Question: I've tried some suggestions in other threads (such as forcing log out on startup) and I have not found a solution to this issue. The issue is with this popup:

It seems very inconsistent and rarely shows up.
I have added a 'GameHelper.logout()' in my application start up in an attempt to always have this message show up, however it doesn't.
More often than not, it simply doesn't show up at all.
Calling methods such as 'getGameClient().getCurrentUser().getIconImageUri()' all work, and I can display an image in that way. In addition, I can send invites and people will sit in the game lobby with me.
Is there a way that I can consistently have this message show up when they click the Google+ sign-in button on the main game screen?
It should be noted that I'm using LibGDX, 'BaseGameUtils(GameHelper.java)' and 'Google Services' (of course).
Has anyone else has issues with this?
Thanks!
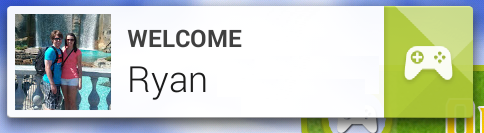
Answer: Ok, so I'll post here how I'm setup, using LibGDX and GPGS, and I have no issues with getting the popup to show when logging in after having logged out.
First my declaration for my Android project:
'''
public class MainActivity extends AndroidApplication implements RequestHandler, GameHelperListener,
GoogleInterface, RealTimeMessageReceivedListener, RoomStatusUpdateListener, RoomUpdateListener,
OnInvitationReceivedListener, RealTimeReliableMessageSentListener, OnImageLoadedListener, OnStateLoadedListener, ConnectionCallbacks{
private GameHelper mHelper;
private GameHelperInterface mGHInterface = null;
private ConfirmInterface mConfirmInterface = null;
private Handler libGDXHandler;
'''
The GoogleInterface is used to pass from the LibGDX thread to the Android thread, and the GameHelperInterface and ConfirmInterface are for passing things from the android to the libGDX side of the house (I use the confirmInteface for logging in stuff, and the other for messaging, etc...) The Handler is to ensure anything coming from the LibGDX side is posted on the Android thread correctly (just as anything in the libGDX side coming from Android is posted using the Gdx.app.postRunnable())
Now I declare in onCreate()
'''
.. setup the gameView etc..
mHelper.setup(this, GameHelper.CLIENT_GAMES | GameHelper.CLIENT_APPSTATE | GameHelper.CLIENT_PLUS, null);
mHelper.getPlusClient().registerConnectionCallbacks(this);
'''
the onStart and onStop :
'''
@Override
public void onStart(){
super.onStart();
mHelper.onStart(this);
}
@Override
public void onStop(){
super.onStop();
mHelper.onStop();
}
'''
the Login and Logout methods inside the Android code
'''
@Override
public void Login() {
libGDXHandler.post(new Runnable() {
@Override
public void run() {
dLog("beginUserInitatedSignIn()");
//mHelper.signOut();
mHelper.beginUserInitiatedSignIn();
}
});
}
@Override
public void LogOut() {
iServerBadAttempts = -1;
mHelper.signOut();
}
'''
The iServerBadAttempts is used so that when I startup my Screen process in libGDX, I can ask the Android side to give me that variable... if it is -1, then I know that no login has been attempted previously, and can setup my Google login button appropriately, otherwise I check the status of the connection and a couple of other things to set the buttons I use appropriately.
And just in case, here's how I tell my libGDX code that mHelper is successful in logging in:
'''
@Override
public void onSignInSucceeded() {
dLog("signed in");
mConfirmInterface.googleSucceeded();
if (mHelper.getInvitationId() != null) {
acceptInviteToRoom(mHelper.getInvitationId());
mConfirmInterface.acceptedInvitation();
}
}
'''
and here is logcat of sign in and out
> 09-24 09:14:31.495: I/SplashScreen(6021): Doing Google Login
09-24 09:14:31.495: D/LDGame MainActivity(6021): beginUserInitatedSignIn()
09-24 09:14:31.495: D/Helper(6021): Starting USER-INITIATED sign-in flow.
09-24 09:14:31.495: D/Helper(6021): isGooglePlayServicesAvailable returned 0
09-24 09:14:31.495: D/Helper(6021): beginUserInitiatedSignIn: starting new sign-in flow.
09-24 09:14:31.495: D/Helper(6021): Starting connections.
09-24 09:14:31.495: D/Helper(6021): State change DISCONNECTED -> CONNECTING
09-24 09:14:31.495: D/Helper(6021): connectNextClient: requested clients: 7, connected clients: 0
09-24 09:14:31.495: D/Helper(6021): Pending clients: 7
09-24 09:14:31.495: D/Helper(6021): Connecting GamesClient.
09-24 09:14:31.535: D/Helper(6021): onConnectionFailed
09-24 09:14:31.535: D/Helper(6021): Connection failure:
09-24 09:14:31.535: D/Helper(6021): - code: SIGN_IN_REQUIRED(4)
09-24 09:14:31.535: D/Helper(6021): - resolvable: true
09-24 09:14:31.535: D/Helper(6021): - details: ConnectionResult{statusCode=SIGN_IN_REQUIRED, resolution=PendingIntent{41d914d0: android.os.BinderProxy@41ef40c8}}
09-24 09:14:31.535: D/Helper(6021): onConnectionFailed: since user initiated sign-in, resolving problem.
09-24 09:14:31.535: D/Helper(6021): resolveConnectionResult: trying to resolve result: ConnectionResult{statusCode=SIGN_IN_REQUIRED, resolution=PendingIntent{41d914d0: android.os.BinderProxy@41ef40c8}}
09-24 09:14:31.535: D/Helper(6021): Result has resolution. Starting it.
09-24 09:14:31.615: I/ScreenLog(6021): SCREEN PAUSE: SplashScreen
09-24 09:14:31.615: D/SensorManager(6021): unregisterListener:: Listener= com.badlogic.gdx.backends.android.AndroidInput$SensorListener@41dc06e0
09-24 09:14:31.615: I/AndroidGraphics(6021): paused
09-24 09:14:31.615: D/Sensors(6021): Remain listener = Sending .. normal delay 200ms
09-24 09:14:31.615: I/Sensors(6021): sendDelay --- 200000000
09-24 09:14:31.615: D/SensorManager(6021): JNI - sendDelay
09-24 09:14:31.615: I/SensorManager(6021): Set normal delay = true
09-24 09:14:31.615: D/SensorManager(6021): unregisterListener:: Listener= com.badlogic.gdx.backends.android.AndroidInput$SensorListener@41db99a0
09-24 09:14:31.615: D/Sensors(6021): Remain listener = Sending .. normal delay 200ms
09-24 09:14:31.615: I/Sensors(6021): sendDelay --- 200000000
09-24 09:14:31.620: D/SensorManager(6021): JNI - sendDelay
09-24 09:14:31.620: I/SensorManager(6021): Set normal delay = true
09-24 09:14:31.620: I/AndroidInput(6021): sensor listener tear down
09-24 09:14:32.220: W/IInputConnectionWrapper(6021): showStatusIcon on inactive InputConnection
09-24 09:14:37.010: D/Helper(6021): onActivityResult: req=RC_RESOLVE, resp=RESULT_OK
09-24 09:14:37.010: D/Helper(6021): onAR: Resolution was RESULT_OK, so connecting current client again.
09-24 09:14:37.065: D/LDGame MainActivity(6021): on Activity Result
09-24 09:14:37.065: D/SensorManager(6021): registerListener :: handle = 0 name= LSM330DLC 3-axis Accelerometer delay= 20000 Listener= com.badlogic.gdx.backends.android.AndroidInput$SensorListener@41ef6c38
09-24 09:14:37.070: D/SensorManager(6021): registerListener :: handle = 1 name= AK8975C 3-axis Magnetic field sensor delay= 20000 Listener= com.badlogic.gdx.backends.android.AndroidInput$SensorListener@41ef6f00
09-24 09:14:37.070: I/AndroidInput(6021): sensor listener setup
09-24 09:14:37.100: I/ScreenLog(6021): SCREEN RESIZE: SplashScreen
09-24 09:14:37.100: I/ScreenLog(6021): SCREEN RESUME: SplashScreen
09-24 09:14:37.160: D/dalvikvm(6021): GC_CONCURRENT freed 674K, 13% free 13233K/15047K, paused 7ms+3ms, total 61ms
09-24 09:14:37.160: D/dalvikvm(6021): WAIT_FOR_CONCURRENT_GC blocked 22ms
09-24 09:14:37.180: D/dalvikvm(6021): GC_FOR_ALLOC freed 10K, 13% free 13222K/15047K, paused 18ms, total 18ms
09-24 09:14:37.180: I/dalvikvm-heap(6021): Grow heap (frag case) to 13.932MB for 313374-byte allocation
09-24 09:14:37.200: D/dalvikvm(6021): GC_FOR_ALLOC freed <1K, 12% free 13528K/15367K, paused 19ms, total 19ms
09-24 09:14:37.235: D/SensorManager(6021): onAccuracyChanged :: accuracy = 3
09-24 09:14:37.240: D/Helper(6021): onConnected: connected! client=1
09-24 09:14:37.240: D/Helper(6021): Connected clients updated to: 1
09-24 09:14:37.240: D/Helper(6021): connectNextClient: requested clients: 7, connected clients: 1
09-24 09:14:37.240: D/Helper(6021): Pending clients: 6
09-24 09:14:37.240: D/Helper(6021): Connecting PlusClient.
09-24 09:14:37.395: D/dalvikvm(6021): GC_FOR_ALLOC freed 511K, 14% free 13236K/15367K, paused 20ms, total 20ms
09-24 09:14:37.570: D/dalvikvm(6021): GC_CONCURRENT freed 320K, 14% free 13319K/15367K, paused 1ms+1ms, total 34ms
09-24 09:14:37.755: D/dalvikvm(6021): GC_CONCURRENT freed 482K, 14% free 13295K/15367K, paused 12ms+2ms, total 33ms
09-24 09:14:37.840: I/AndroidGraphics(6021): resumed
09-24 09:14:38.055: D/Helper(6021): onConnected: connected! client=2
09-24 09:14:38.055: D/Helper(6021): Connected clients updated to: 3
09-24 09:14:38.055: D/Helper(6021): connectNextClient: requested clients: 7, connected clients: 3
09-24 09:14:38.055: D/Helper(6021): Pending clients: 4
09-24 09:14:38.055: D/Helper(6021): Connecting AppStateClient.
09-24 09:14:38.070: D/LDGame MainActivity(6021): inside on connected
09-24 09:14:38.070: D/LDGame MainActivity(6021): figures
09-24 09:14:38.090: D/Helper(6021): onConnected: connected! client=4
09-24 09:14:38.090: D/Helper(6021): Connected clients updated to: 7
09-24 09:14:38.090: D/Helper(6021): connectNextClient: requested clients: 7, connected clients: 7
09-24 09:14:38.090: D/Helper(6021): Pending clients: 0
09-24 09:14:38.090: D/Helper(6021): All clients now connected. Sign-in successful!
09-24 09:14:38.090: D/Helper(6021): All requested clients connected. Sign-in succeeded!
09-24 09:14:38.090: D/Helper(6021): State change CONNECTING -> CONNECTED
09-24 09:14:38.090: D/Helper(6021): Notifying LISTENER of sign-in SUCCESS
09-24 09:14:38.090: D/LDGame MainActivity(6021): signed in
for sign in, key note is you should see the "D/Helper(6021): onConnectionFailed: since user initiated sign-in, resolving problem." as that will mean signout worked previously
and sign out logcat
> 09-24 09:14:52.145: D/Helper(6021): Clearing default account on PlusClient.
09-24 09:14:52.165: D/Helper(6021): Signing out from GamesClient.
09-24 09:14:52.190: D/Helper(6021): Proceeding with disconnection.
09-24 09:14:52.190: D/Helper(6021): killConnections: killing connections.
09-24 09:14:52.190: D/Helper(6021): Disconnecting GamesClient.
09-24 09:14:52.195: D/Helper(6021): Disconnecting PlusClient.
09-24 09:14:52.195: D/Helper(6021): Disconnecting AppStateClient.
09-24 09:14:52.195: D/Helper(6021): killConnections: all clients disconnected.
09-24 09:14:52.195: D/Helper(6021): State change CONNECTED -> DISCONNECTED
hope that helps!